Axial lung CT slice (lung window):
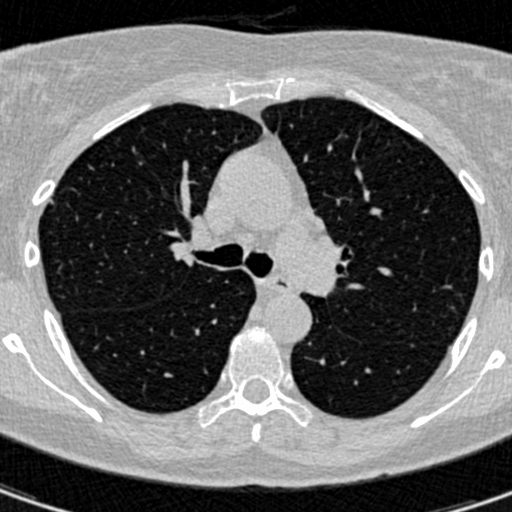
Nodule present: no